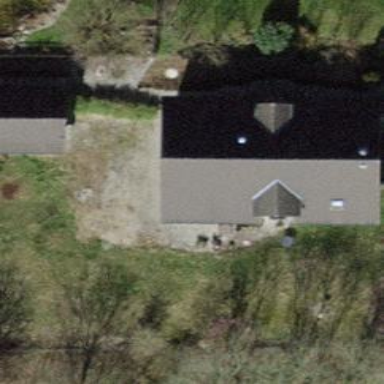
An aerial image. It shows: Gabled roof house.